Interaction volume radius: 5 \u00c5
Interaction volume height: 15 \u00c5
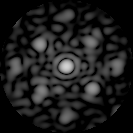
Disorder parameter: 0.4301